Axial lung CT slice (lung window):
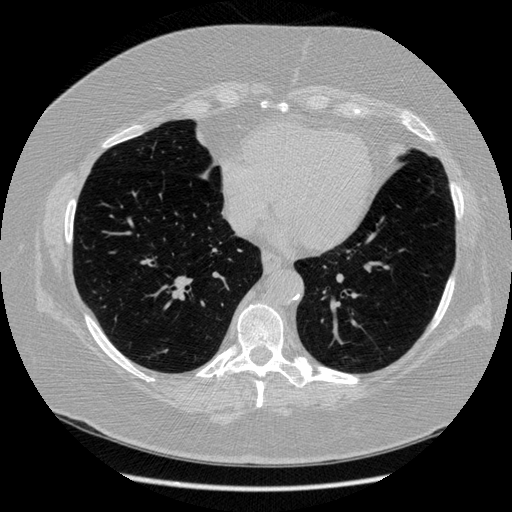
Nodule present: no